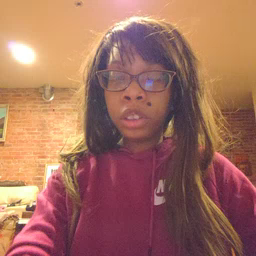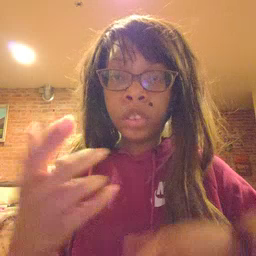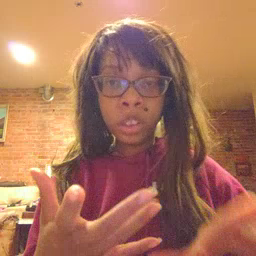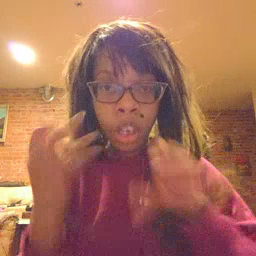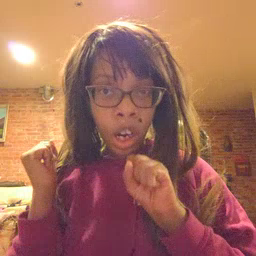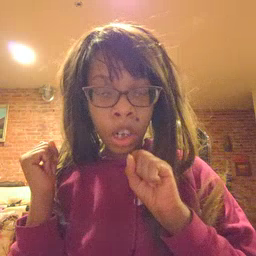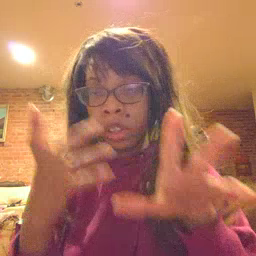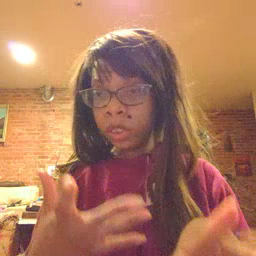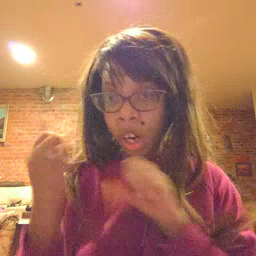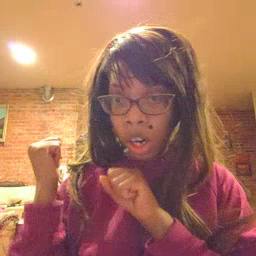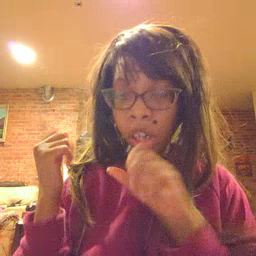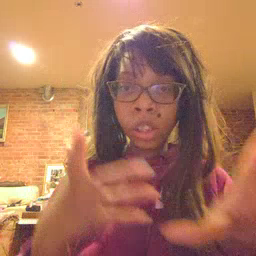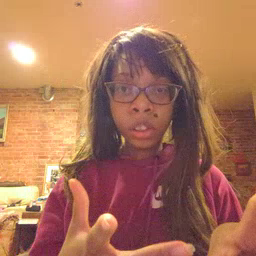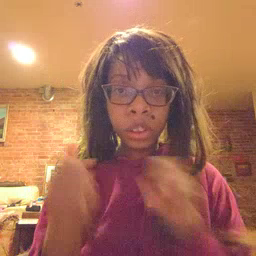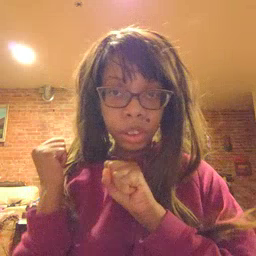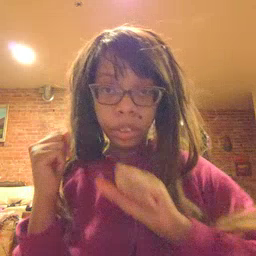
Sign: fast